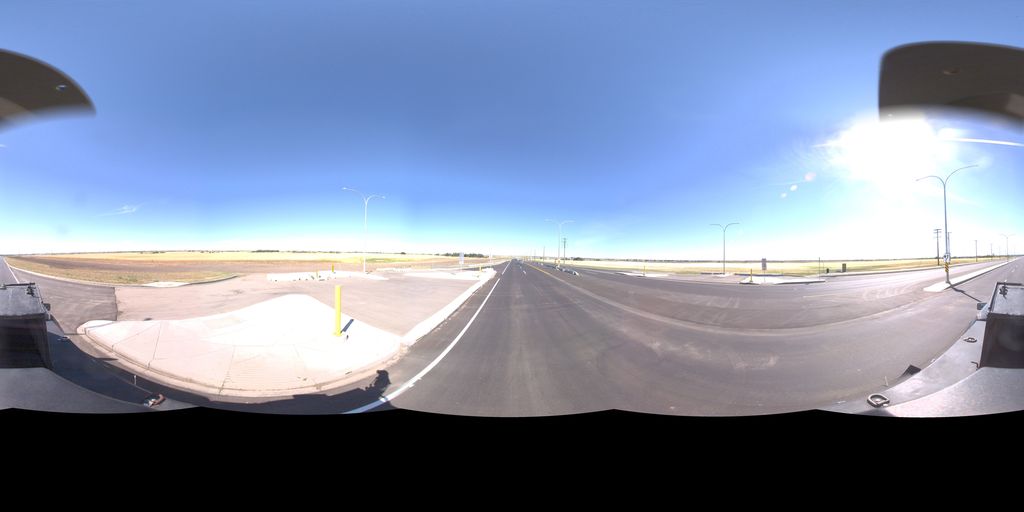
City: saskatoon